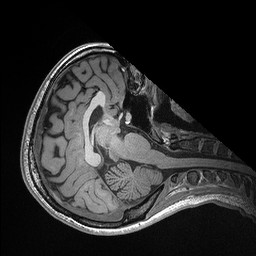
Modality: T1w
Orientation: axial
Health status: healthy
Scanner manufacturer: siemens
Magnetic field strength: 3 T
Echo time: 0.00298 s